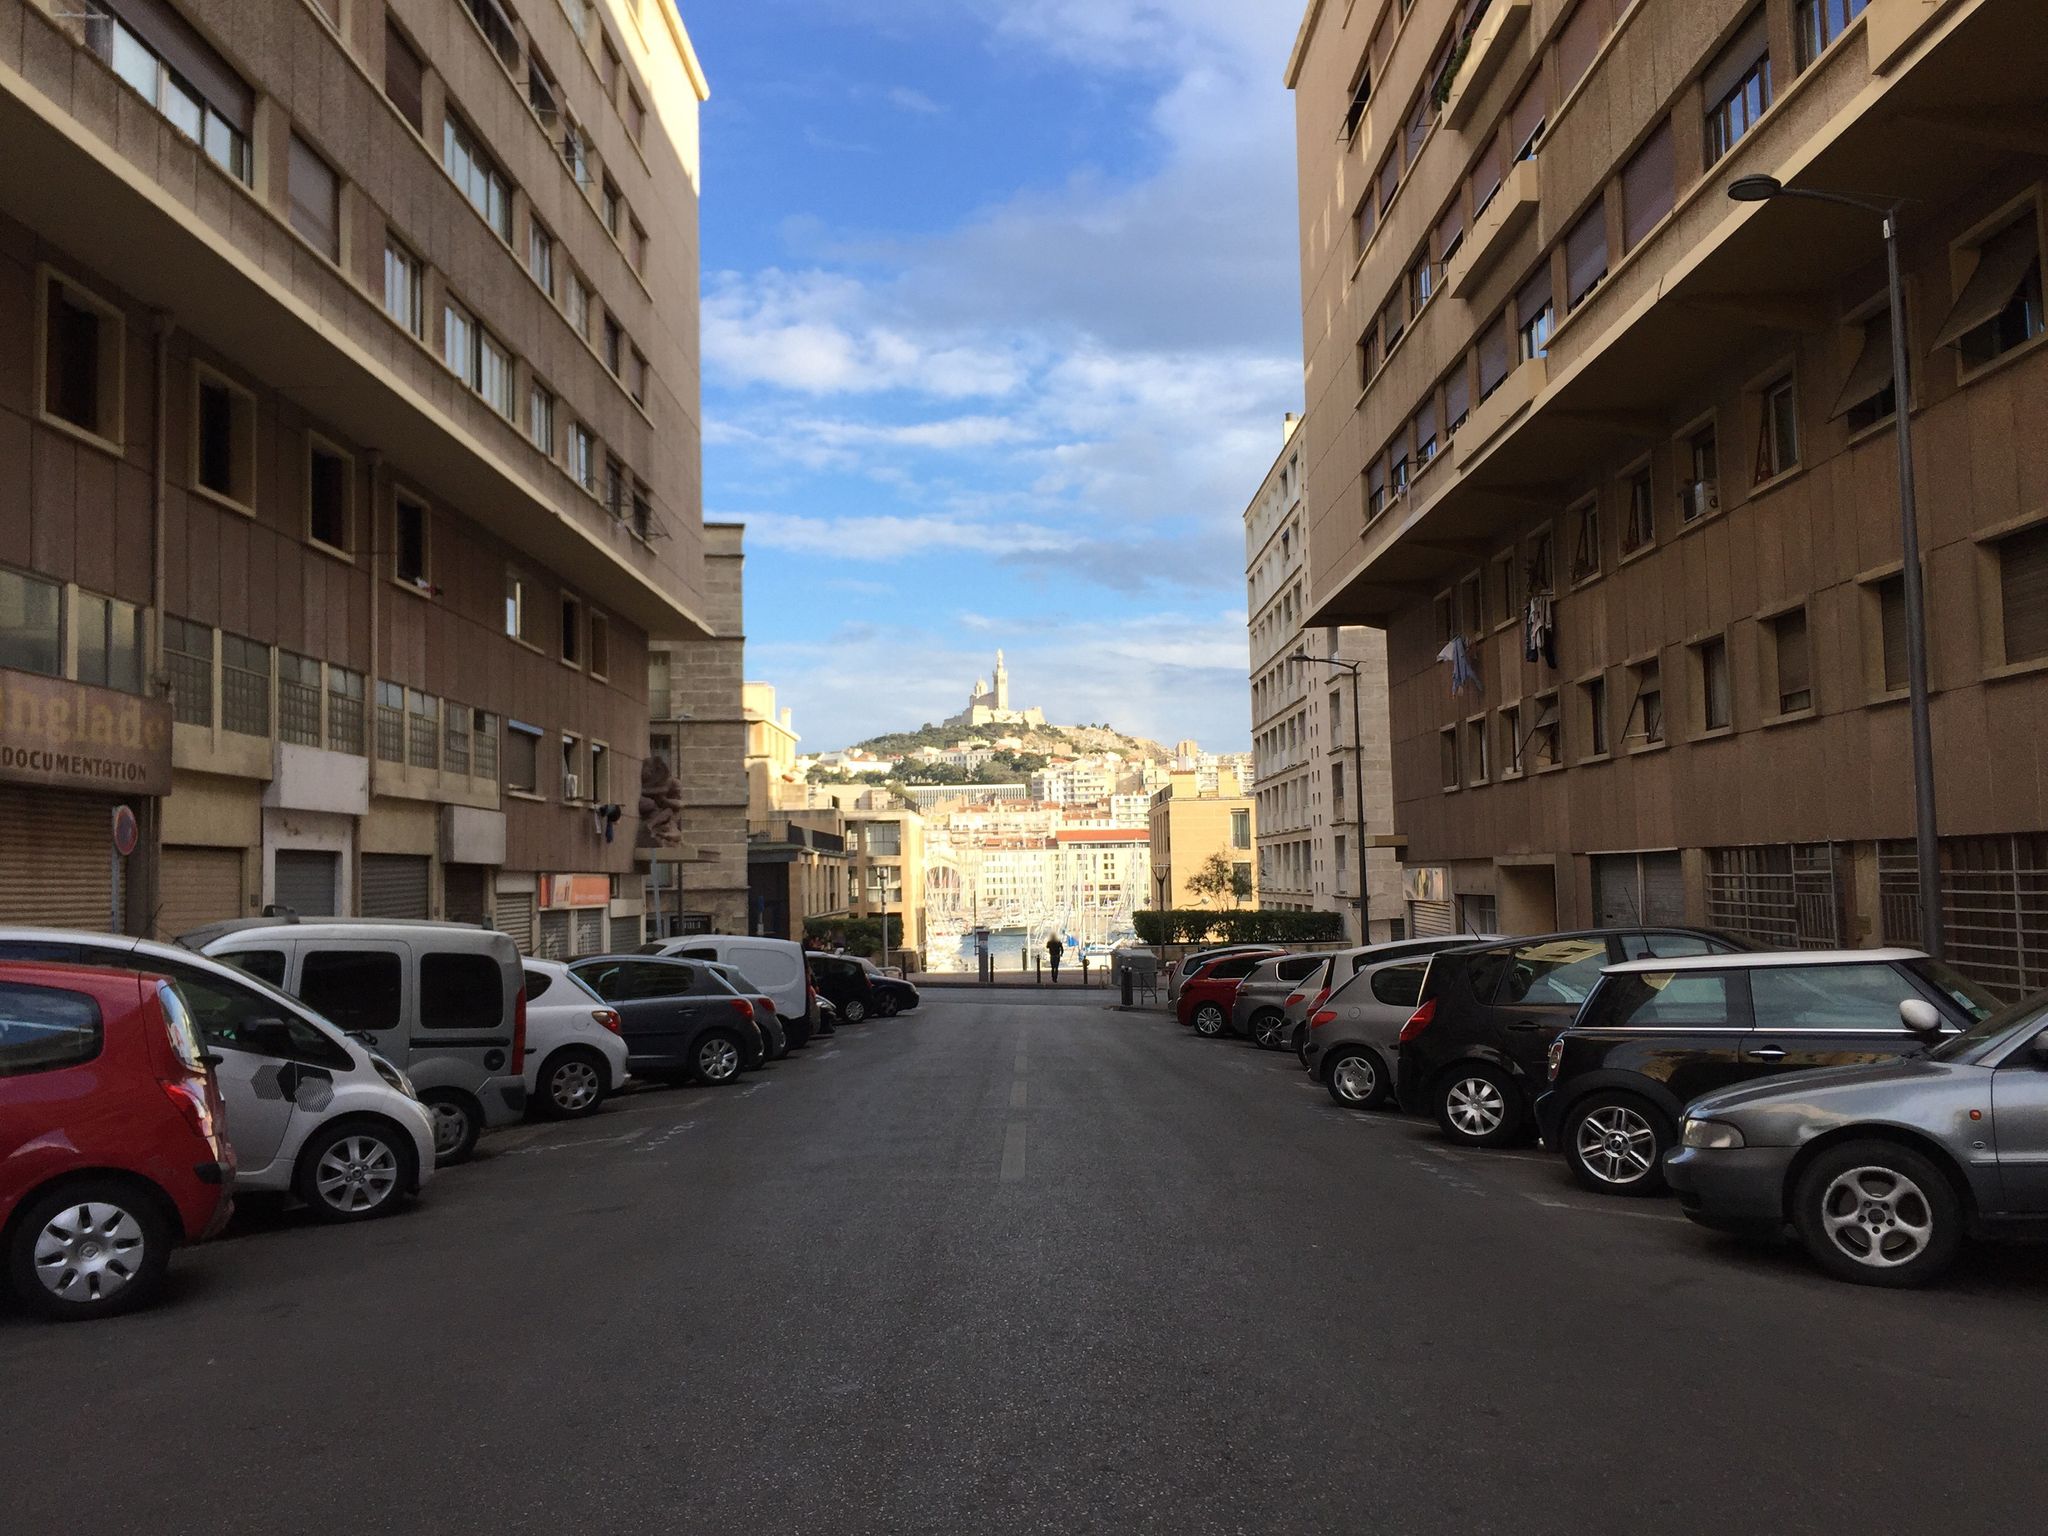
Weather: clear
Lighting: day
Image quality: good
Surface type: driving surface
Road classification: steps, residential, pedestrian
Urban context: urban centre
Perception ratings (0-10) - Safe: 9.05, Lively: 9.7, Beautiful: 7.72, Boring: 3.32, Depressing: 3.36, Wealthy: 9.24